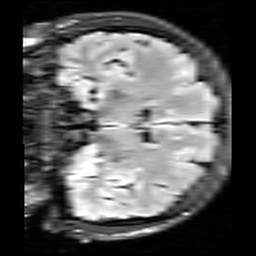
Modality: FLAIR
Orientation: coronal
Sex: female
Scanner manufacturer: siemens
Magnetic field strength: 3 T
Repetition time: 10 s
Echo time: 0.09 s